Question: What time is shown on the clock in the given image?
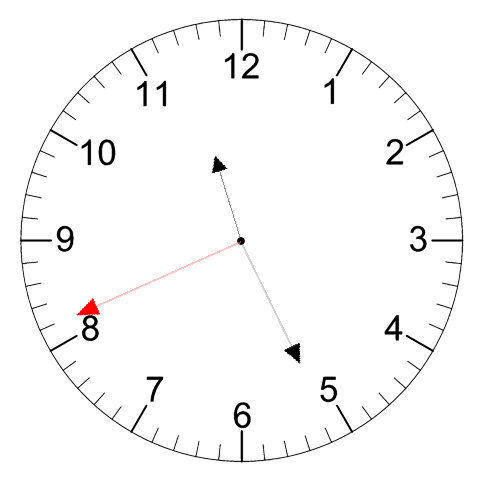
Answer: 11:25:41